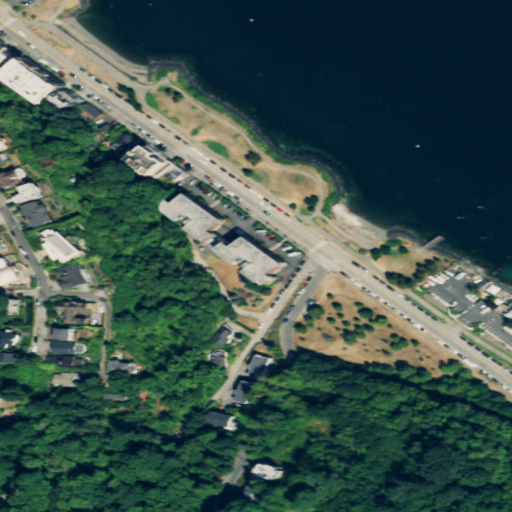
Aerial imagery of valley in Washington named Fairmount Gulch containing medium intensity development, open water, low intensity development, high intensity development, open development, mixed forest, deciduous forest, barren land, and shrub